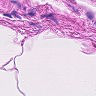
Metastatic tissue present: no